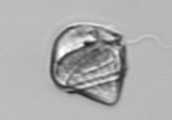
Label: Gyrodinium